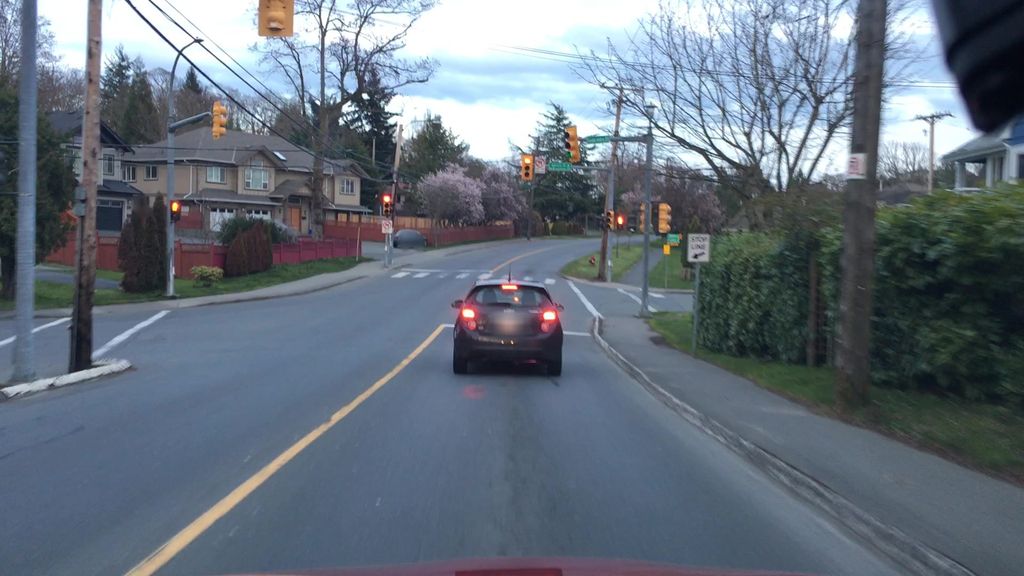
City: victoria